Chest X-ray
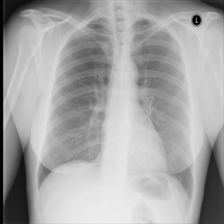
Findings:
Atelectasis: negative
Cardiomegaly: negative
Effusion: negative
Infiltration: negative
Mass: negative
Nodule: negative
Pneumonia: negative
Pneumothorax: negative
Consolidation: negative
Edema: negative
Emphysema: negative
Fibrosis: negative
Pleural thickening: negative
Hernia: negative